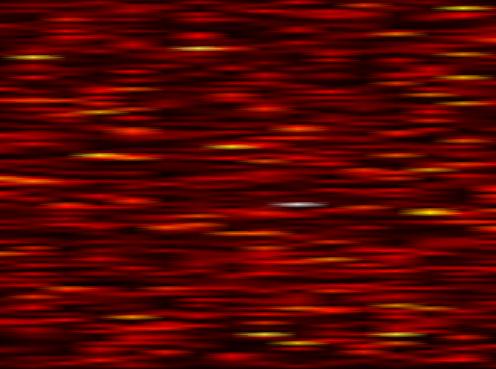
Label: UFMC